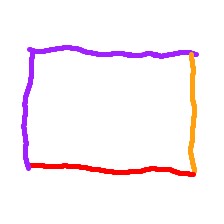
Shape: rectangle